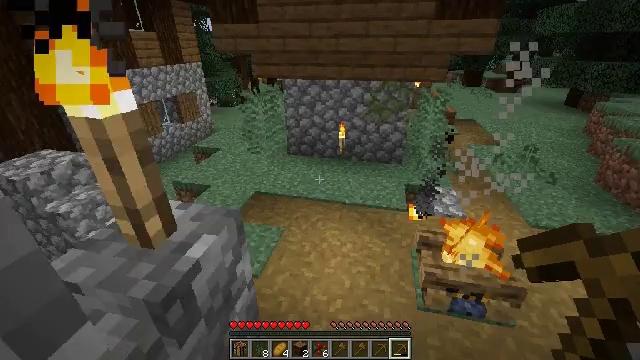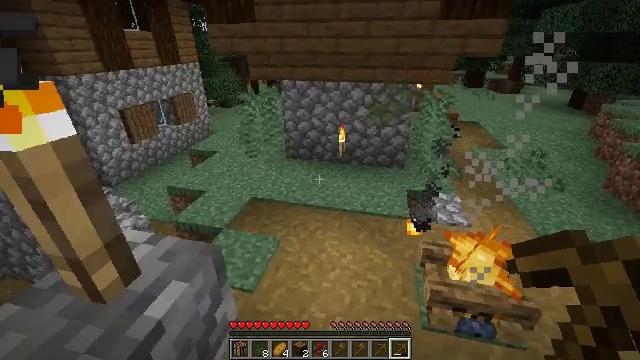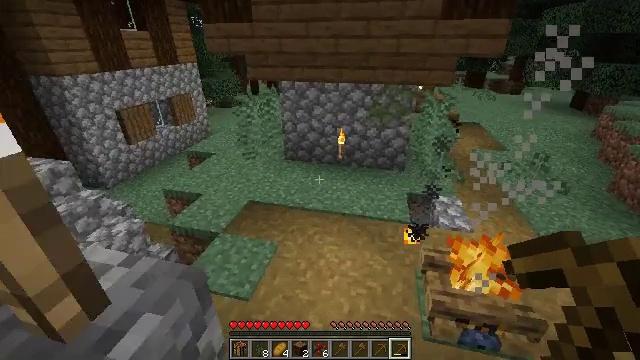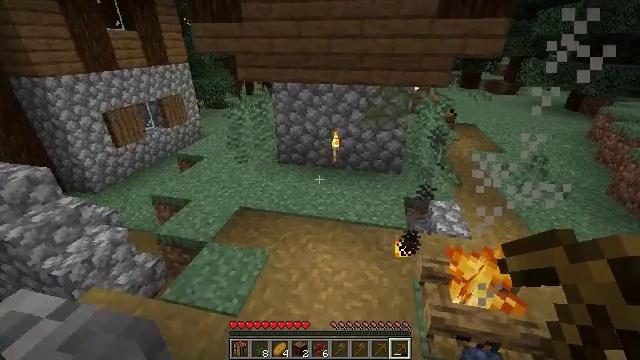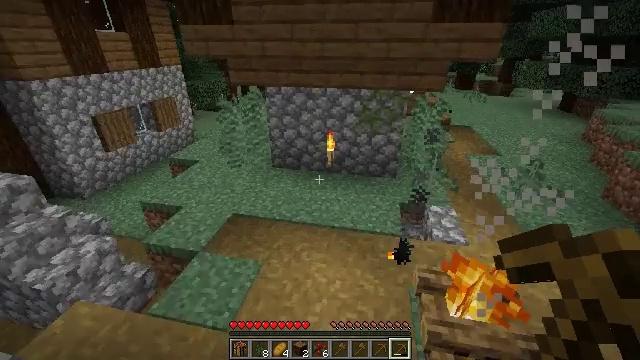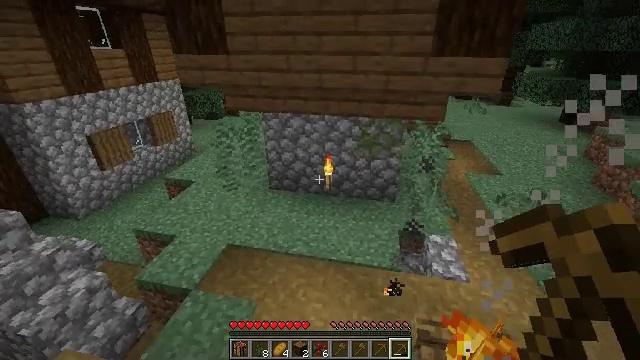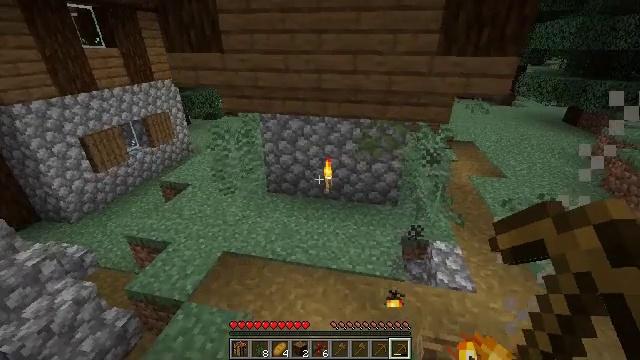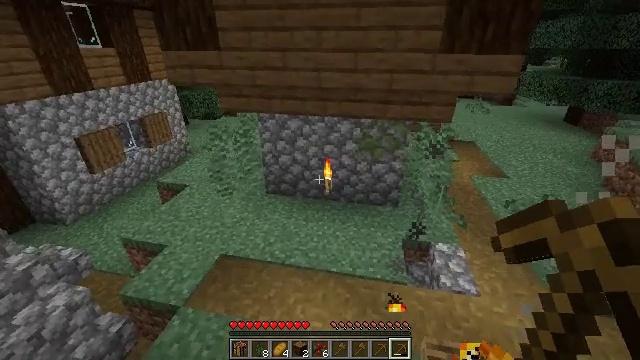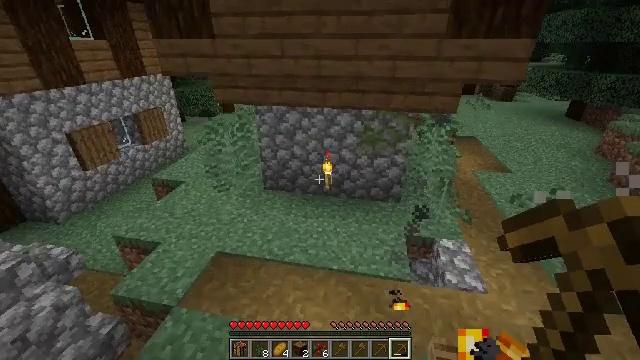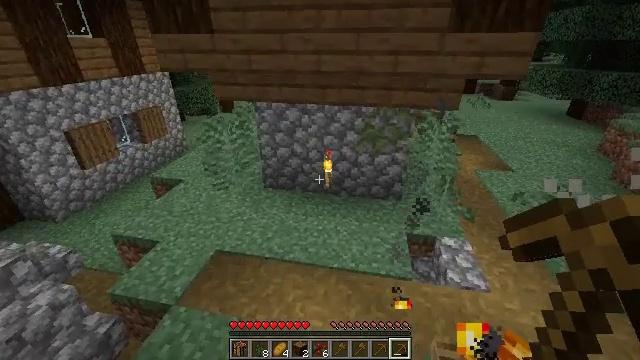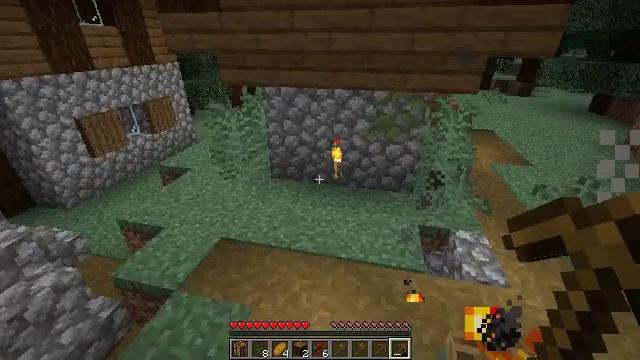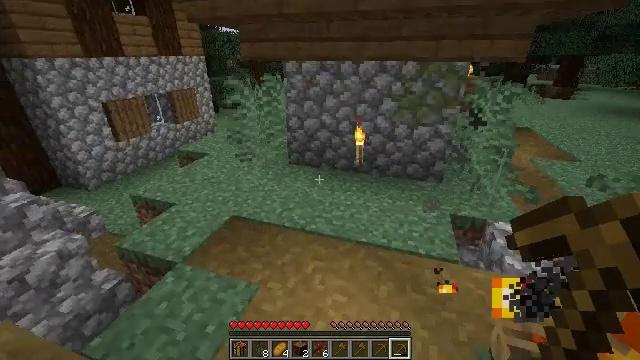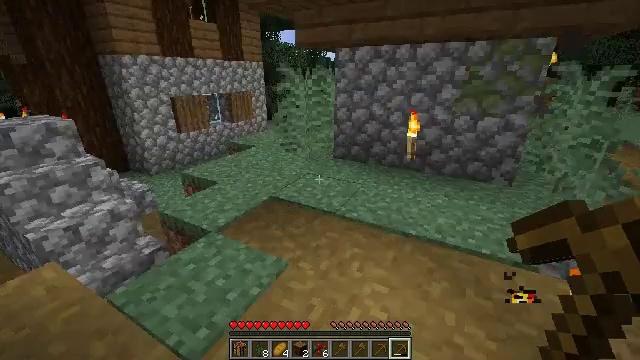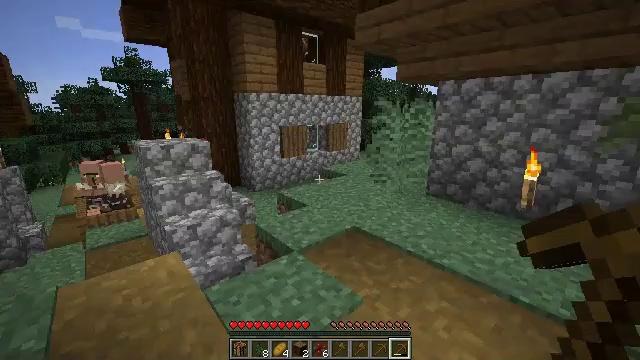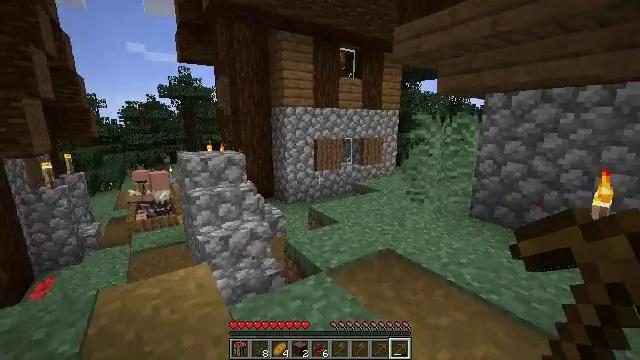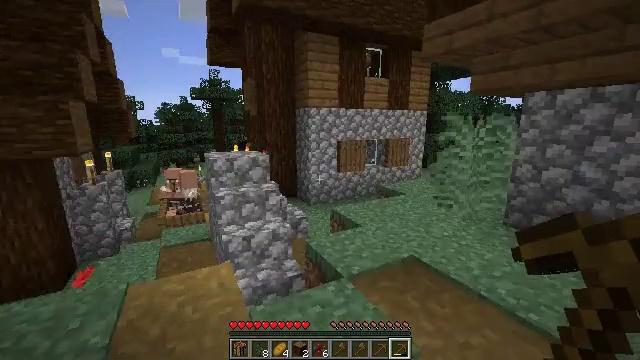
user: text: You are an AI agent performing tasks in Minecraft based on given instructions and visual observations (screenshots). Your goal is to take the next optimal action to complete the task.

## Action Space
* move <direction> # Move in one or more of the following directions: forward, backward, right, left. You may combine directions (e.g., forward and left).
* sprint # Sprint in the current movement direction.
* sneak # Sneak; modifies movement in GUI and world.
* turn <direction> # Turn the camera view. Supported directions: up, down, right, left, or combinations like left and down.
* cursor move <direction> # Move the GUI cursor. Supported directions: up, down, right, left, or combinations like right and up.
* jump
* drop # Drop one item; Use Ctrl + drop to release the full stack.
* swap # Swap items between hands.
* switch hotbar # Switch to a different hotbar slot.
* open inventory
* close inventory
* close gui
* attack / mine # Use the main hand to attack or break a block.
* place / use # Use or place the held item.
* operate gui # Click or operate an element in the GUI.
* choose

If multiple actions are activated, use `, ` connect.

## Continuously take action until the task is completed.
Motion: motion action
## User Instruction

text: Collect spruce leaves for landscaping.
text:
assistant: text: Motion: move forward
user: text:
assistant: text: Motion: move forward
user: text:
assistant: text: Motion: move forward
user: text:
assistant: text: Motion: move forward
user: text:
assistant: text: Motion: move forward
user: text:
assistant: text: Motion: move forward
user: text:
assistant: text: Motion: no_op
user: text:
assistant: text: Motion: no_op
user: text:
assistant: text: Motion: no_op
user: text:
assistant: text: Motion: turn left
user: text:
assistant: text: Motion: turn left and up
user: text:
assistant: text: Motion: turn left and up
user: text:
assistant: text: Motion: turn left and up
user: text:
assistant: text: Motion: move forward, turn left and up
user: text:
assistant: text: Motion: move forward, turn left
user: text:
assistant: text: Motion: move forward and move right, turn left
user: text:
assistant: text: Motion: move forward and move right, turn left
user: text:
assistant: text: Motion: move forward and move right
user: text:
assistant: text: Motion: move forward and move right
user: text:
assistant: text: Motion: move forward and move right
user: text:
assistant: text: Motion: move forward
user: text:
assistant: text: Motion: move forward
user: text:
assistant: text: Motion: move forward, turn left
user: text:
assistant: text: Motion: move forward, turn left
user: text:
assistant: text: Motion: no_op
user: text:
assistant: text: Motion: no_op
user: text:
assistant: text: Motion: move right
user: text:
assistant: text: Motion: move right, turn left
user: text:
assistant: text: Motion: move right, turn left
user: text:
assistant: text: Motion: move right, turn left